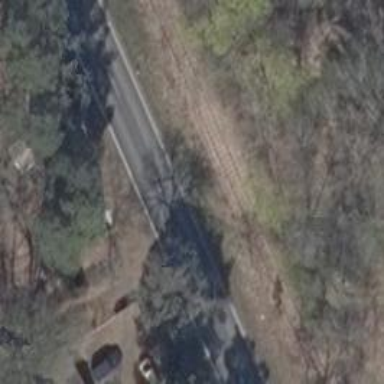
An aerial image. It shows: Railway crossing.